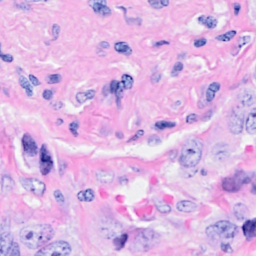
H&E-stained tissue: Breast